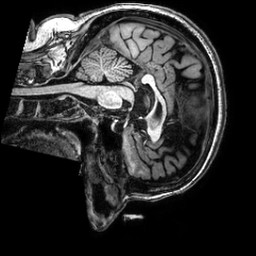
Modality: T1w
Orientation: sagittal
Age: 53
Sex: female
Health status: healthy